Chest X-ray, PA view. Patient: 46 years old, sex F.
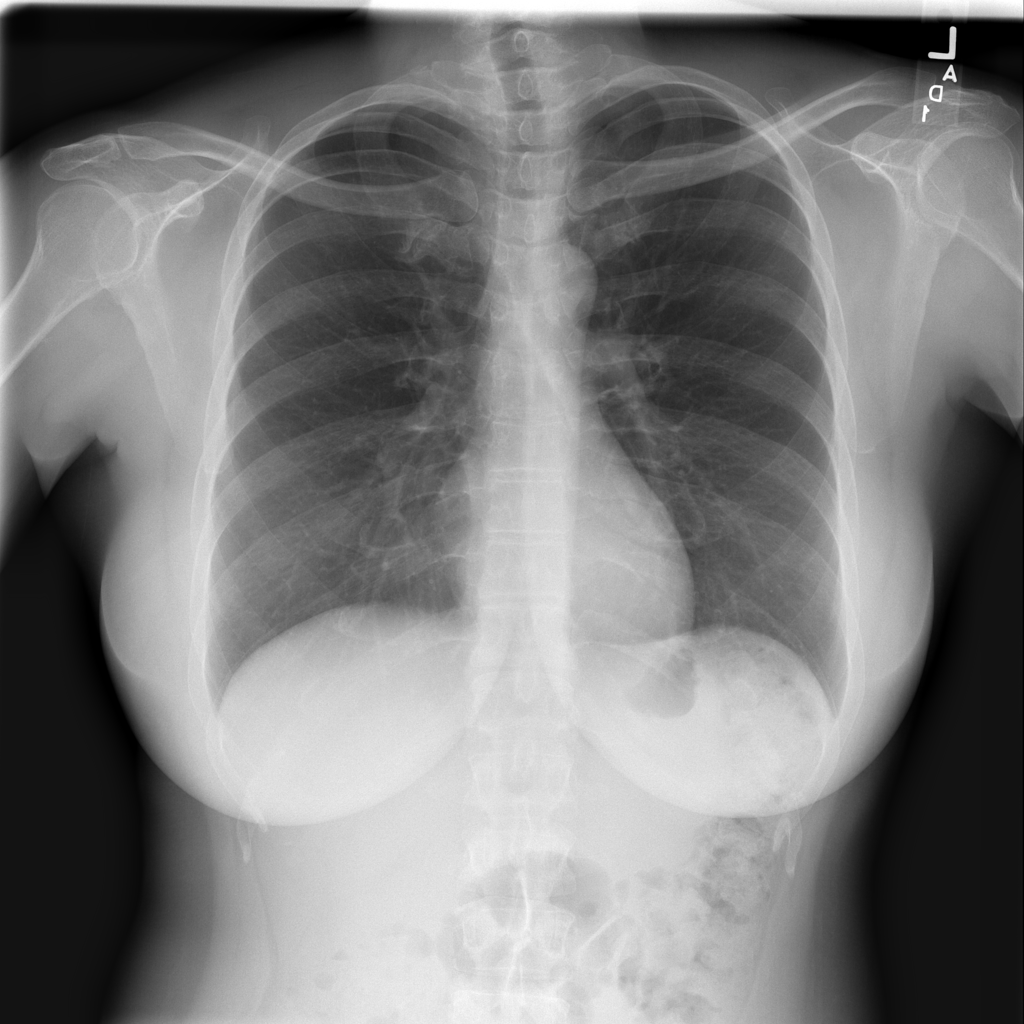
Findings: No Finding